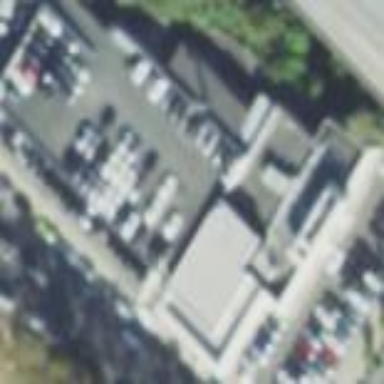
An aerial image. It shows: Commercial building housing car shop.